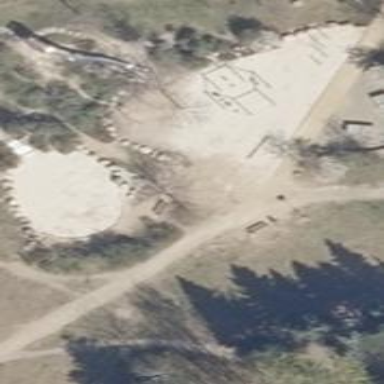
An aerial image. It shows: Playground area for leisure activities on the land.